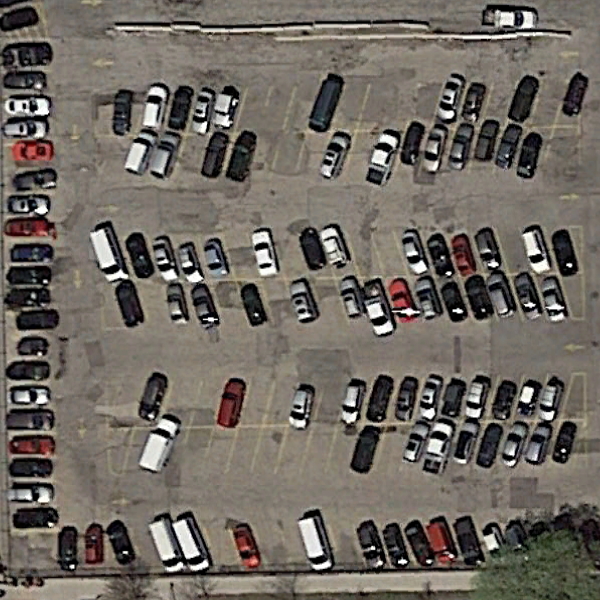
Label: Parking